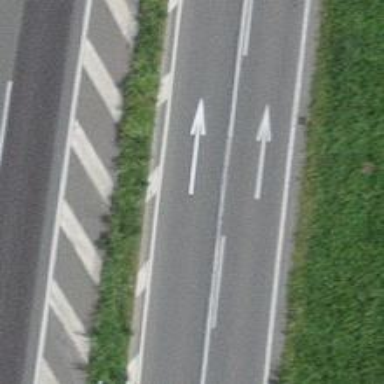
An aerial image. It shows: Asphalt motorway link.